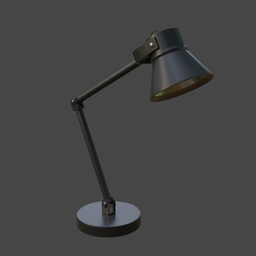
Label: lighting